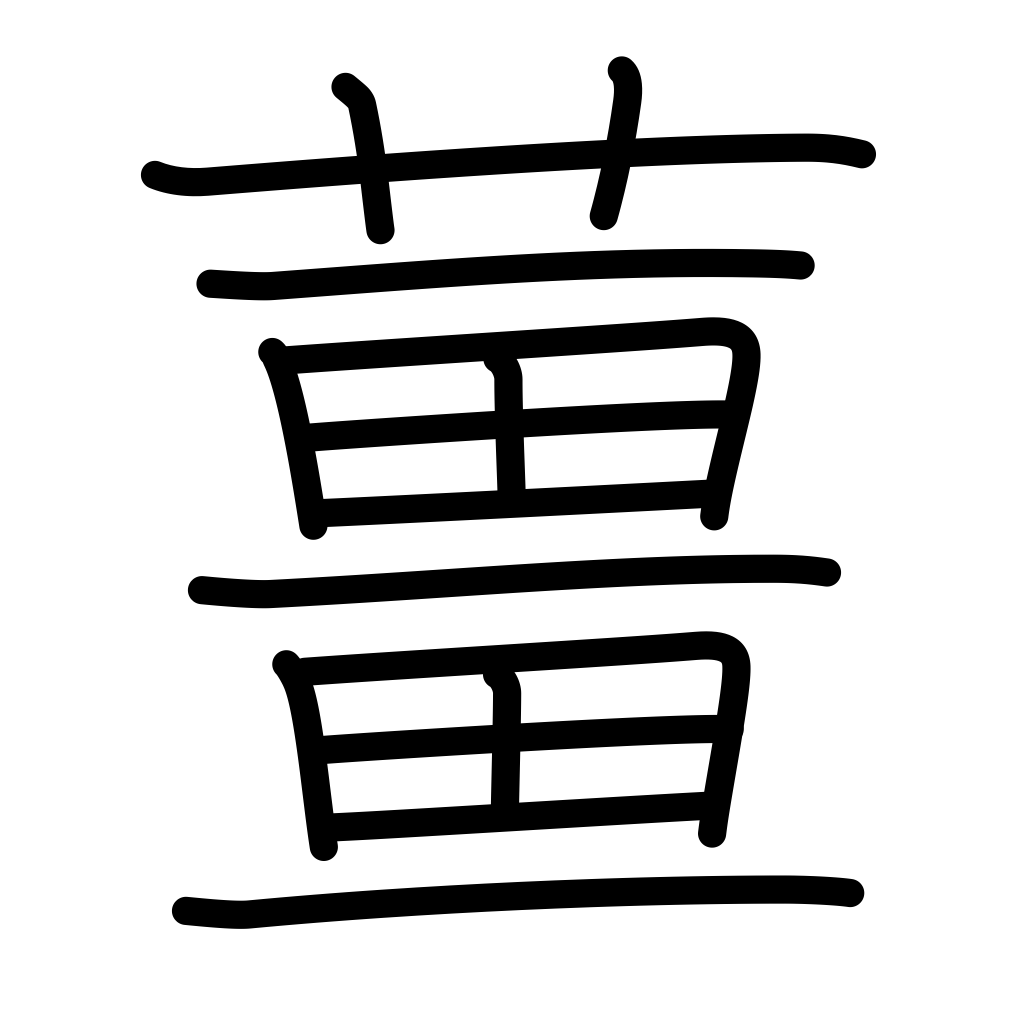
Meaning: ginger